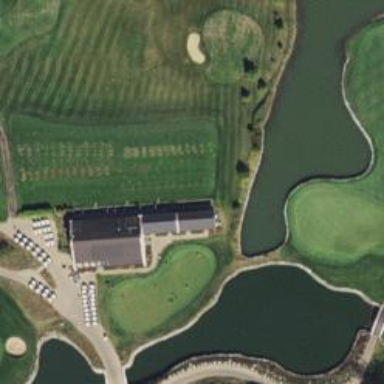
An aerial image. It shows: Path used for both walking and golf.